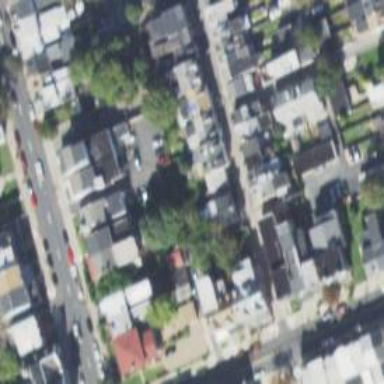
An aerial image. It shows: Alley classified as service road.